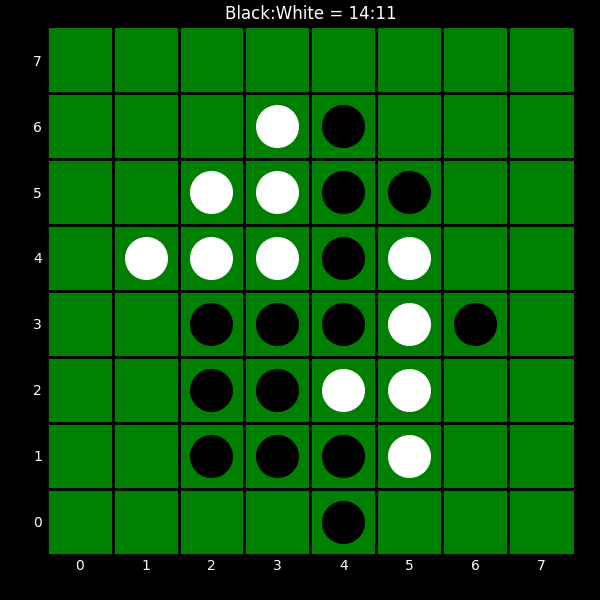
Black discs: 14
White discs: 11